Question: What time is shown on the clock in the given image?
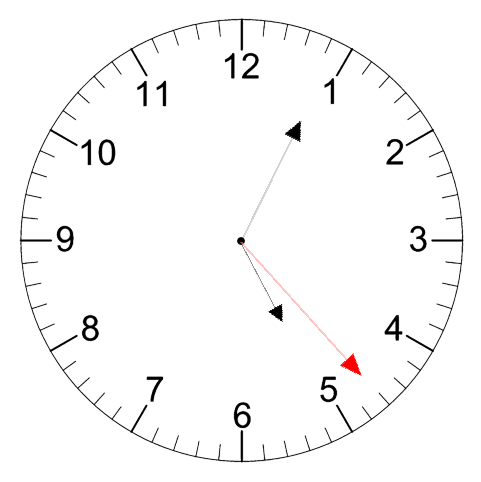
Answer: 05:04:23